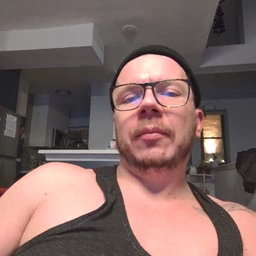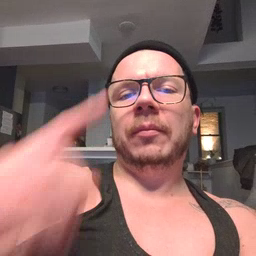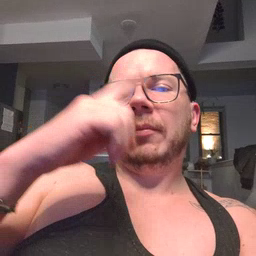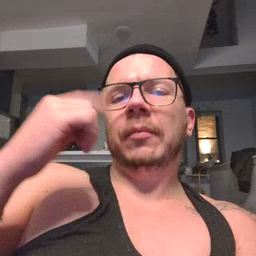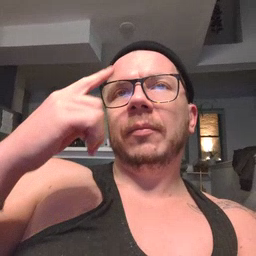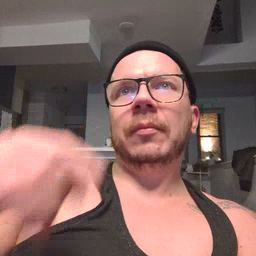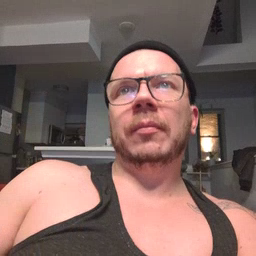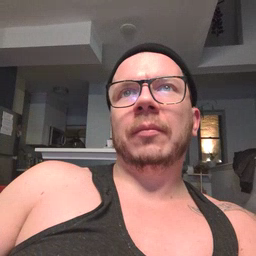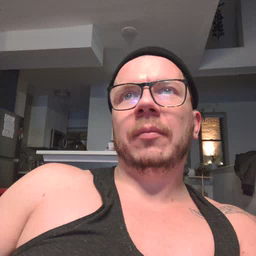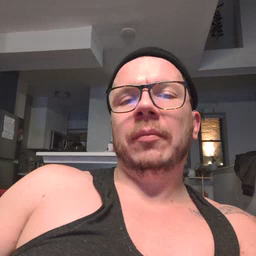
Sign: face